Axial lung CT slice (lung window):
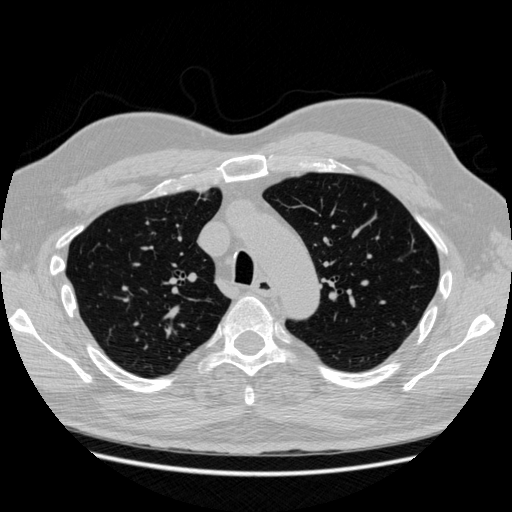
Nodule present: no